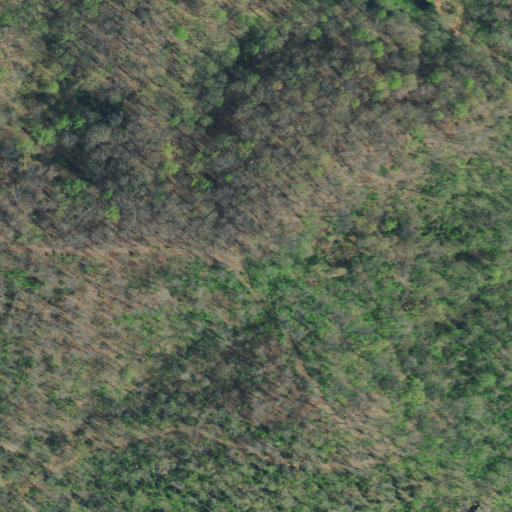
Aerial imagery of mountain in Tennessee named Buzzard Hill containing deciduous forest, mixed forest, and pasture